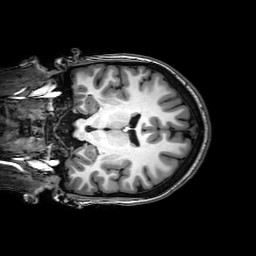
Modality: T1w
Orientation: coronal
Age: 22
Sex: female
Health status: healthy
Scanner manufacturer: philips
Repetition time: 0.008167 s
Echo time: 0.00375 s